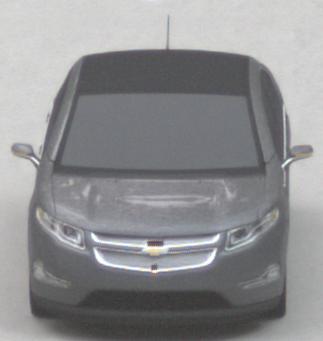
Make: Chevrolet
Model: Volt
Detailed model: Volt
Model produced from: 2011/11
Model produced until: 2014/08
Doors: 5
Color: gray
Road condition: dry road
Daytime: sunrise or sunset
Contrast: medium contrast